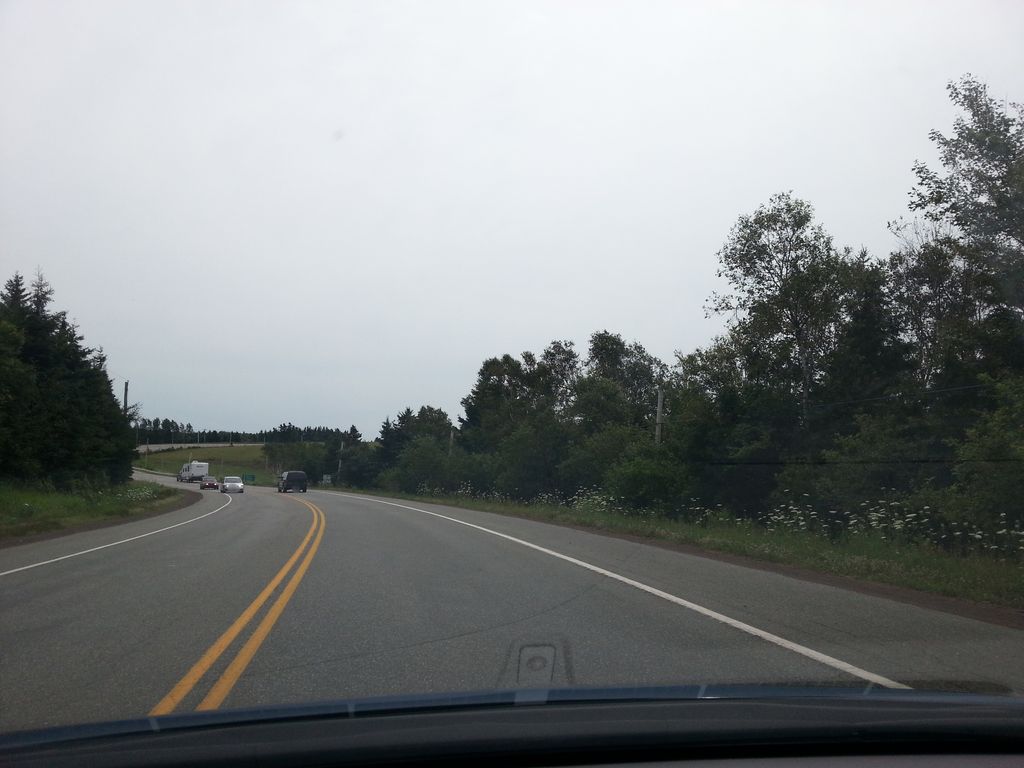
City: charlottetown